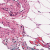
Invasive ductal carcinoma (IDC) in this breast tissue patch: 0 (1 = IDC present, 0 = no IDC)